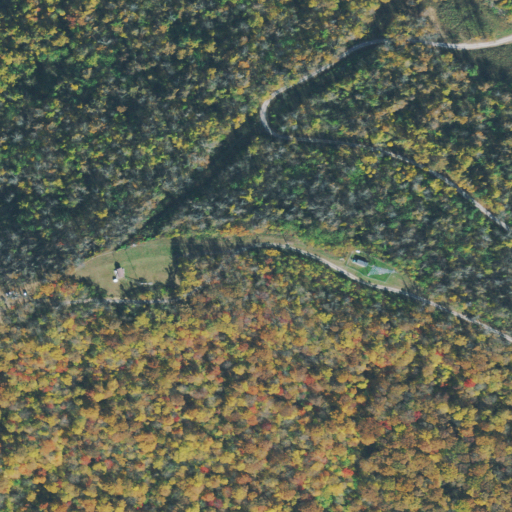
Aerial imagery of mountain in Tennessee named Willet Mountain containing only deciduous forest